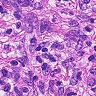
Metastatic tissue present: yes